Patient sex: F
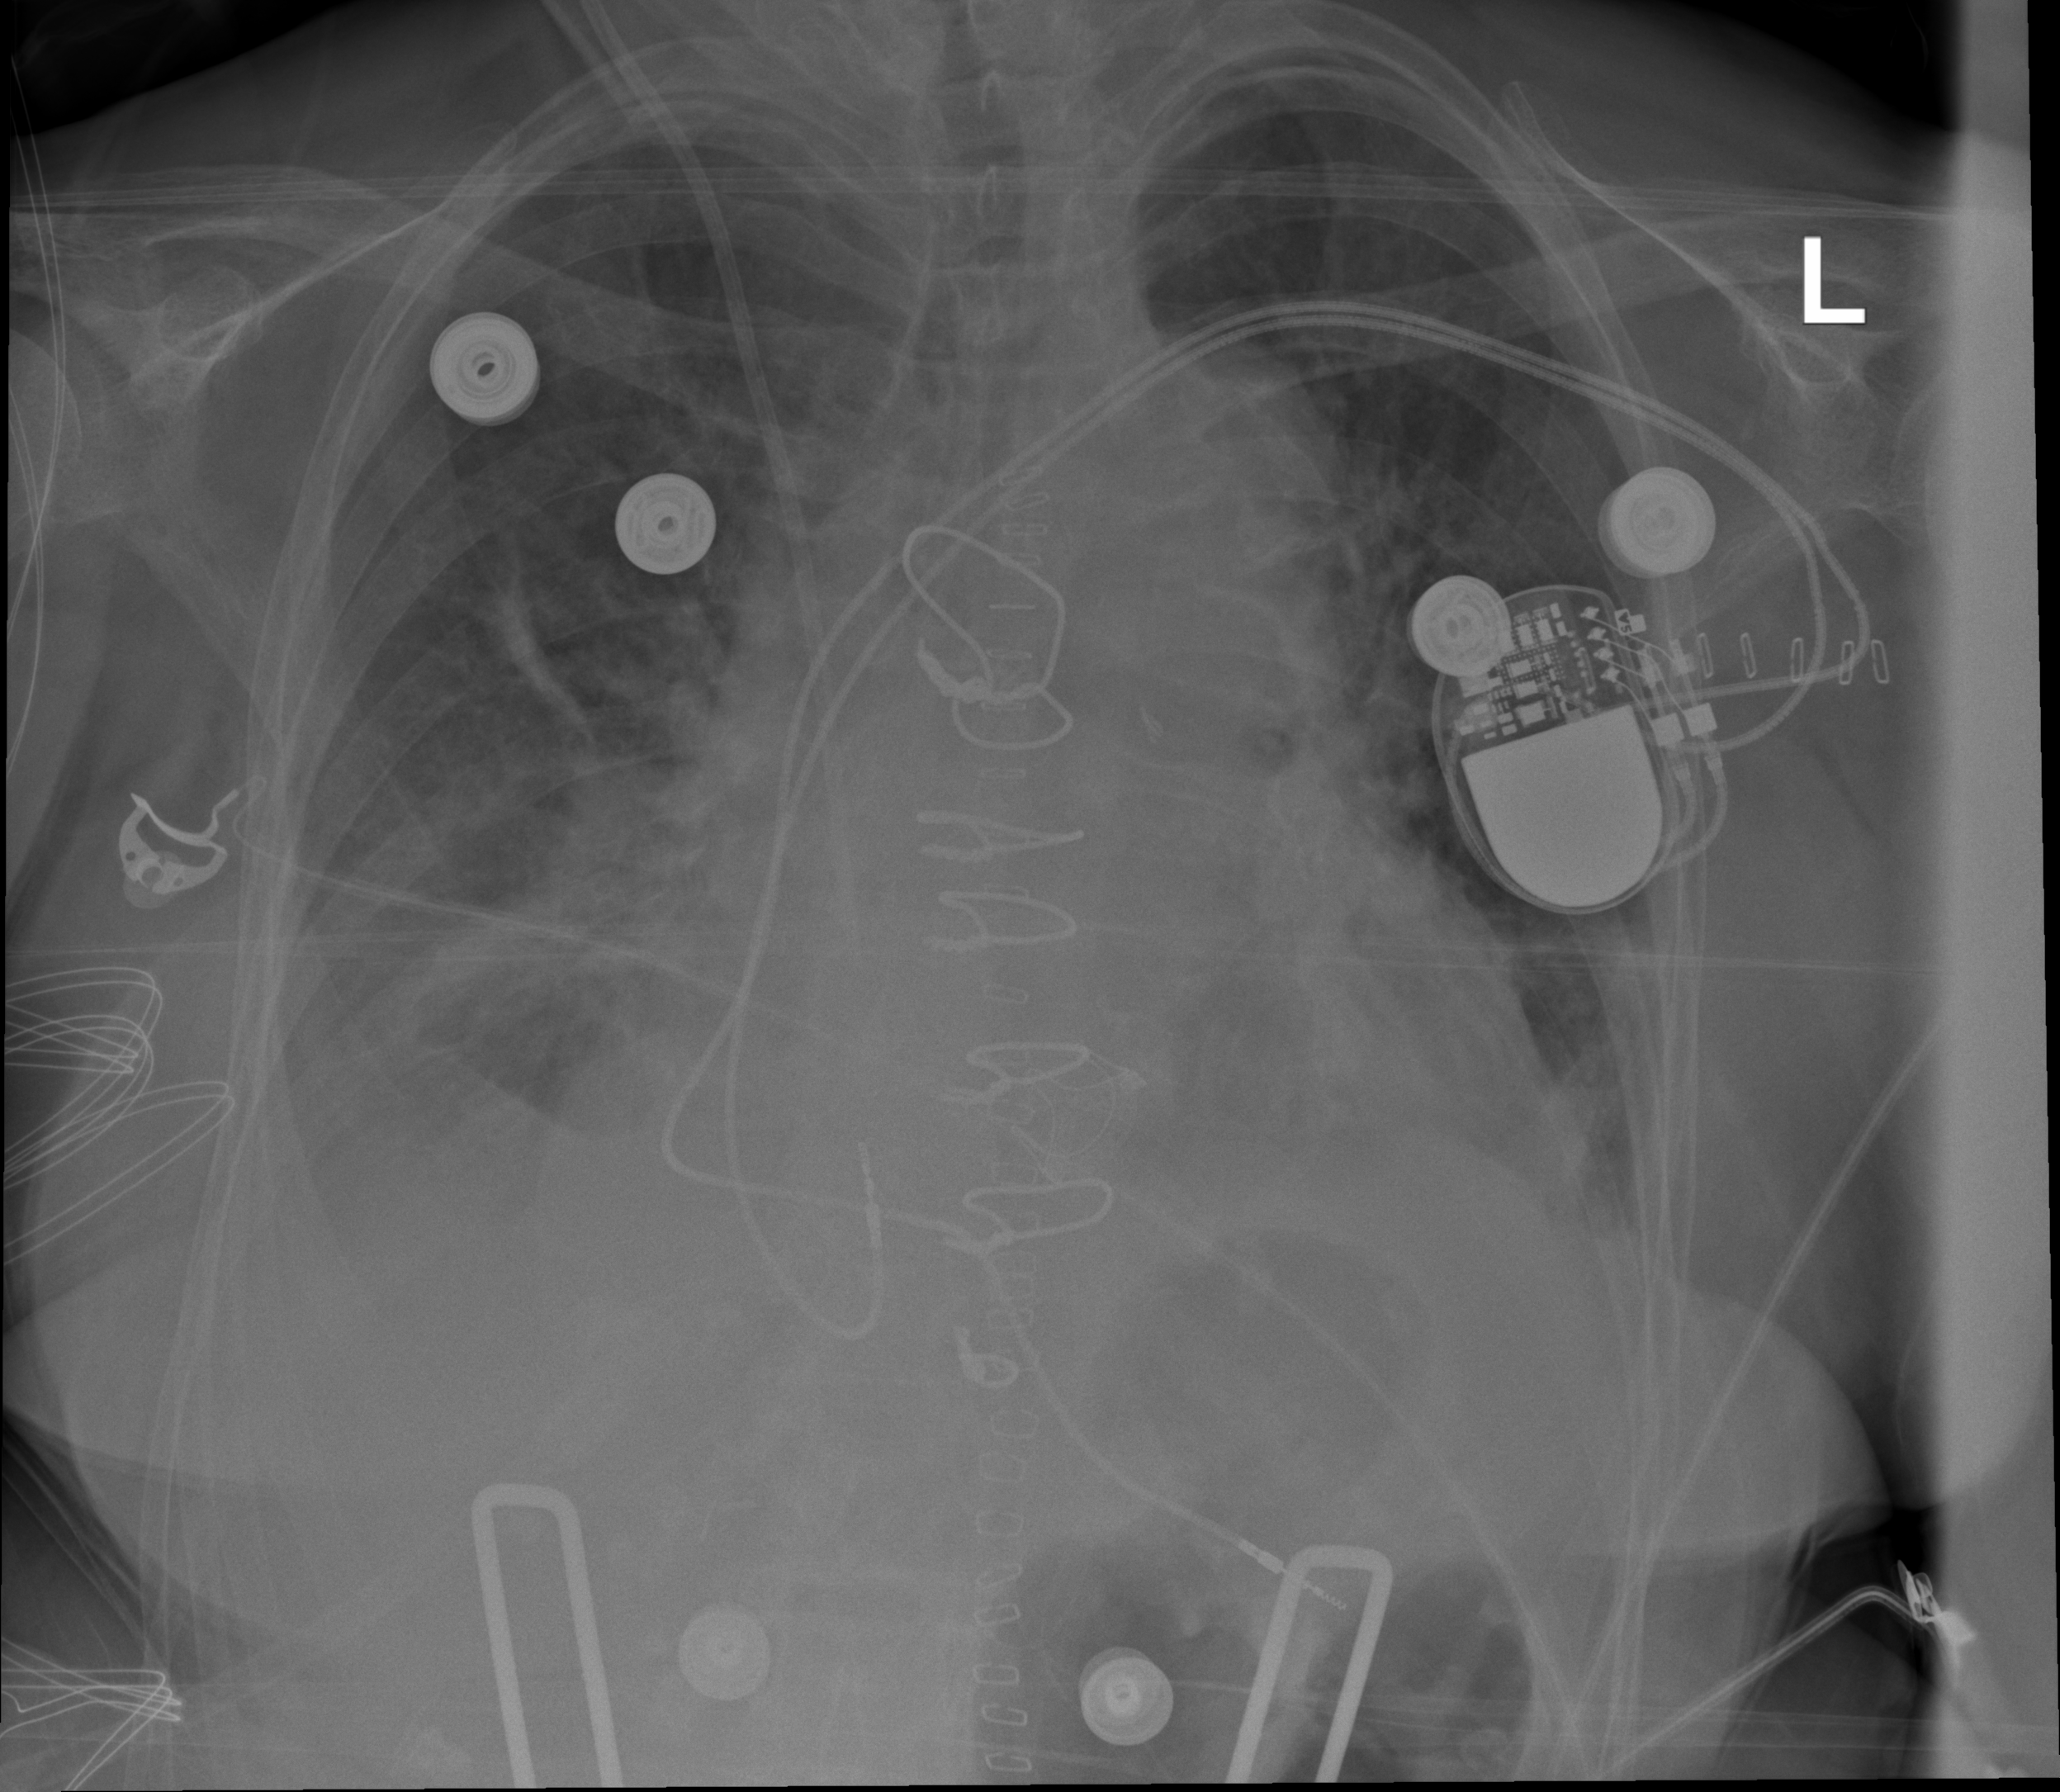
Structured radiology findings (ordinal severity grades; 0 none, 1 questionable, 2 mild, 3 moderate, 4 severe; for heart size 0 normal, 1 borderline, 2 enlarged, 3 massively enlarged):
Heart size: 2
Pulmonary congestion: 2
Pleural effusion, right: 2
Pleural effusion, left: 0
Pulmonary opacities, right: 2
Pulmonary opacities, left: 0
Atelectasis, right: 3
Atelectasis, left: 2